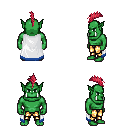
a pixel art fantasy rpg character, male body template, orc, green skin, white trimmed cape, gold greaves, ruby red mohawk hairstyle, four views (front, back, left, right), 2x2 character sprite sheet, small pixel art, hard edges, no anti-aliasing